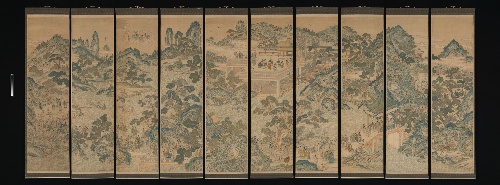
Title: 清 緙絲山水人物圖|Mythical landscape with immortals
Artist: Unidentified artist
Date: 19th century
Object type: Hanging scrolls
Classification: Paintings
Medium: Silk tapestry (kesi) with sections of hand-painted ink and color
Culture: China
Period: Qing dynasty (1644–1911)
Dimensions: Overall (a): 17 3/4 x 65 in. (45.1 x 165.1 cm)
Department: Asian Art
Credit line: John Stewart Kennedy Fund, 1913
Accession year: 1913
Repository: Metropolitan Museum of Art, New York, NY
Tags: Men|Women|Landscapes